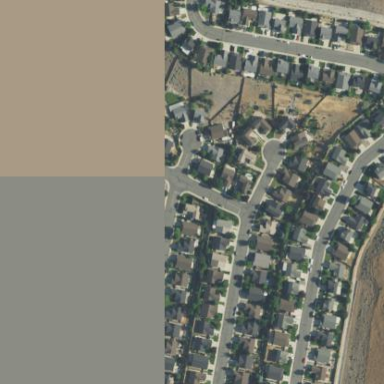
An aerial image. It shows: Residential area consisting of single-family homes.